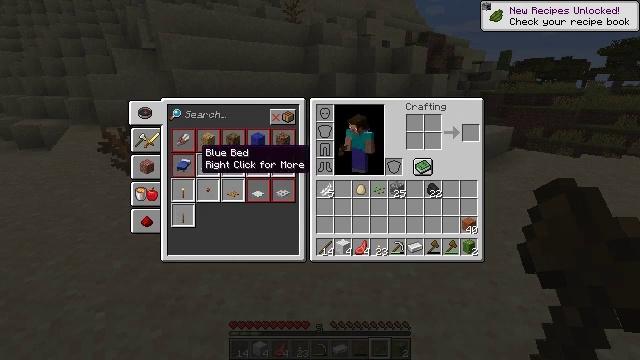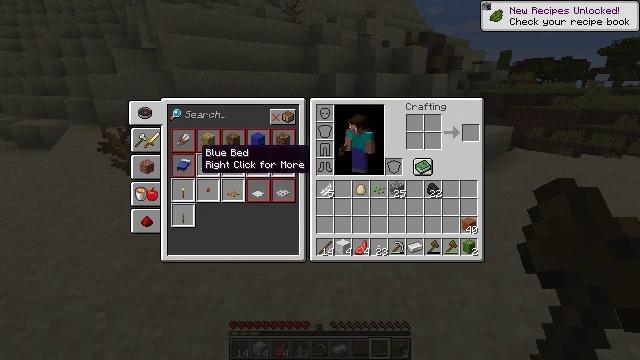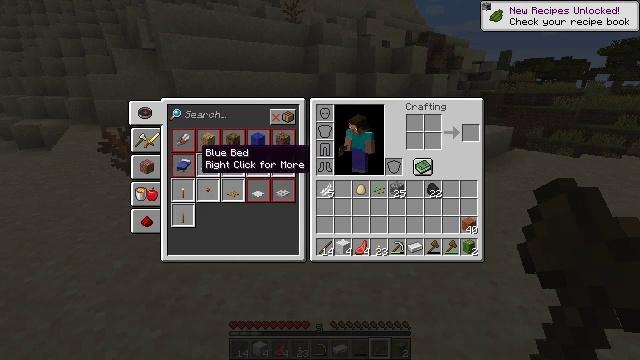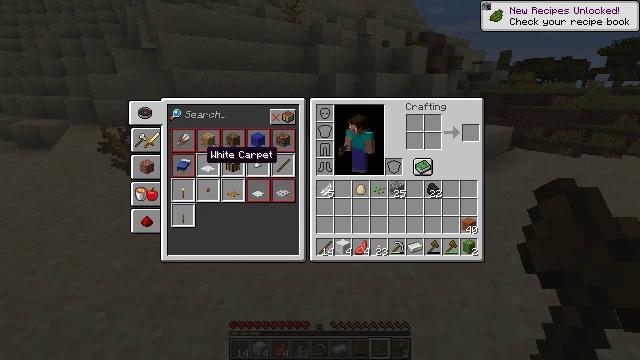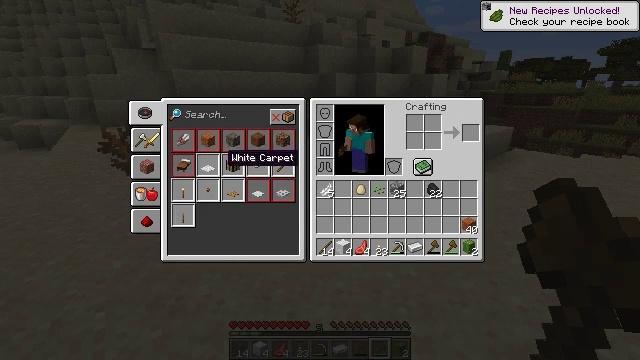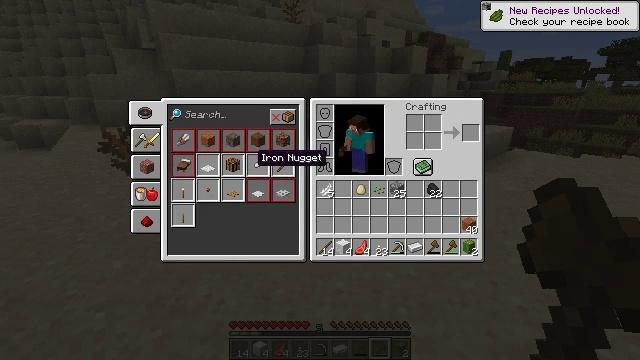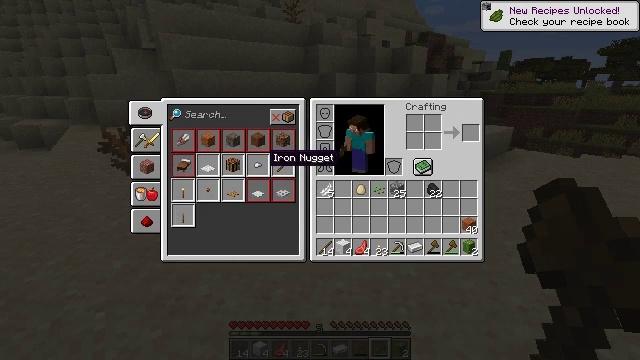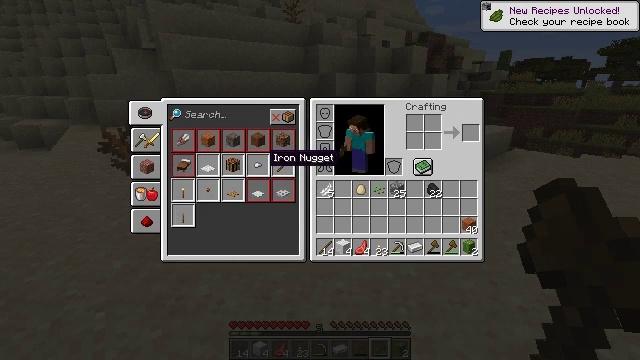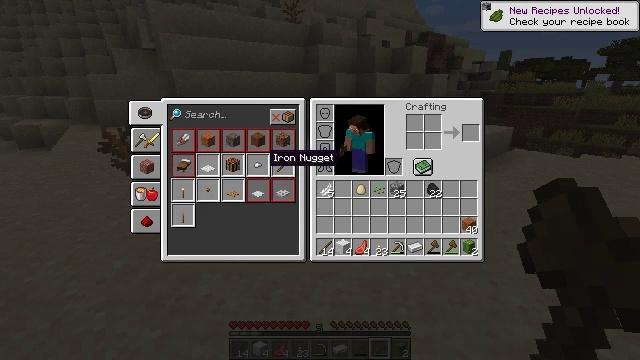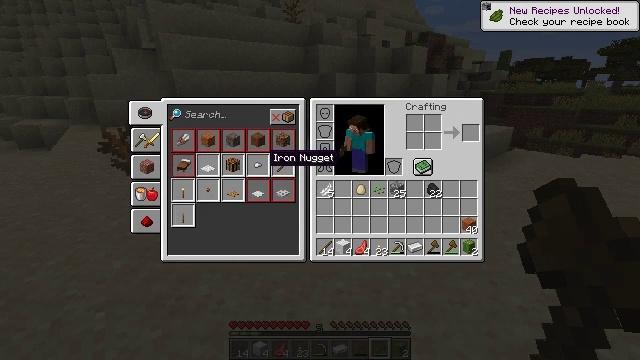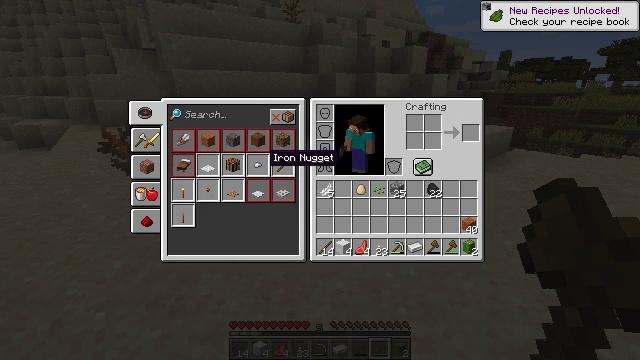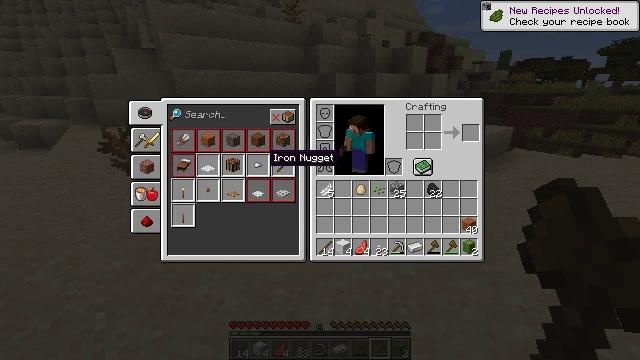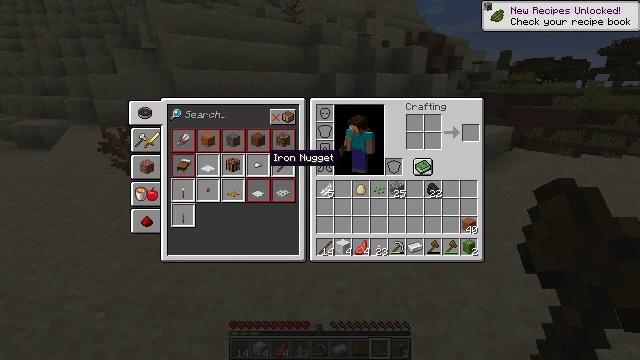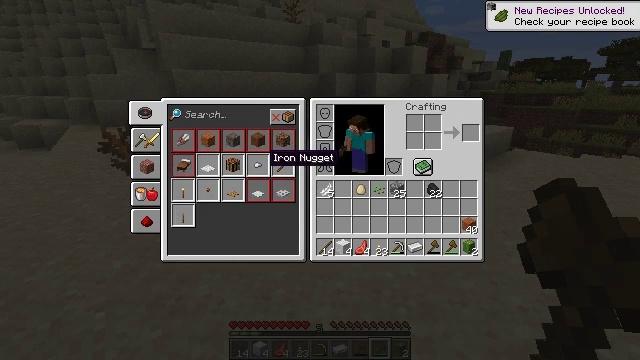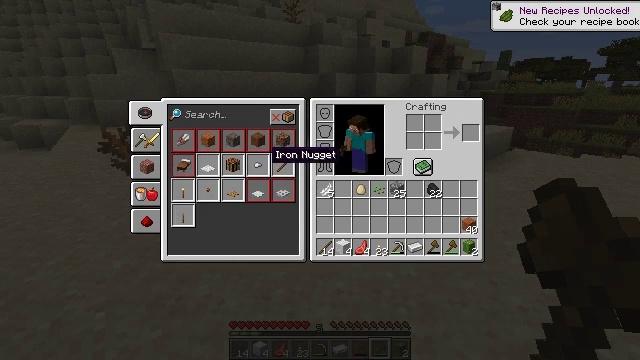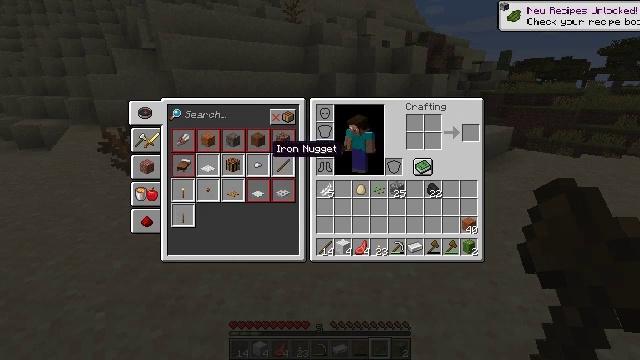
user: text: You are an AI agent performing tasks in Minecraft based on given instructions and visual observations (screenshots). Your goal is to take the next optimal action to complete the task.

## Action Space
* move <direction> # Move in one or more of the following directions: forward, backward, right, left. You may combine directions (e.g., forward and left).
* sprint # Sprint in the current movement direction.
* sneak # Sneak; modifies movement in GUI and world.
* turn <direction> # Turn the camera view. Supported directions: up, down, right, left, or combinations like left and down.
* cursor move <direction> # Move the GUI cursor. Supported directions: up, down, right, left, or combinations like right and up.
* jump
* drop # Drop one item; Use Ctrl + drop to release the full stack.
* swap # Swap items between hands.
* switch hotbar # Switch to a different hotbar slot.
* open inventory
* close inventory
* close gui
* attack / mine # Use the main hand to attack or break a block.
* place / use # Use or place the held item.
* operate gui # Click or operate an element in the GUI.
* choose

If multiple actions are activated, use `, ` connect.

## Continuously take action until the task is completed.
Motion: motion action
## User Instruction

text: Break the sand block.
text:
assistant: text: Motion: no_op
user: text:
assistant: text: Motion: no_op
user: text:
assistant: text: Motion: no_op
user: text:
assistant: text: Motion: cursor move right
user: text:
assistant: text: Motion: cursor move right
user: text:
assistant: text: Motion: cursor move right
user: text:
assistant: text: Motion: no_op
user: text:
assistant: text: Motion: no_op
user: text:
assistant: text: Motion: no_op
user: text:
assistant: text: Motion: no_op
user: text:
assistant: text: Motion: no_op
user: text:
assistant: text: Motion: no_op
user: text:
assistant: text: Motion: no_op
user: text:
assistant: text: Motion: no_op
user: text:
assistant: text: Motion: no_op
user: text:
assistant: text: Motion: cursor move up
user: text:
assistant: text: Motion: no_op
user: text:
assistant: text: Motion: cursor move left
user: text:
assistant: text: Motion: cursor move left
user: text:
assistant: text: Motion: no_op
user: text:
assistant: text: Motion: no_op
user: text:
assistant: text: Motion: no_op
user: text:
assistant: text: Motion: cursor move down
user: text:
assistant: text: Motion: cursor move right
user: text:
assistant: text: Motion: no_op
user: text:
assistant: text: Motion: no_op
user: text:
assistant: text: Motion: no_op
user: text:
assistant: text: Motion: cursor move left
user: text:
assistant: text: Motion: cursor move left
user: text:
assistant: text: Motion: no_op